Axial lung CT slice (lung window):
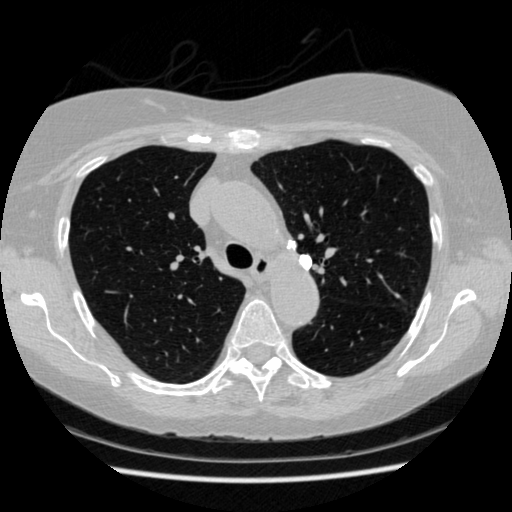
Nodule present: yes
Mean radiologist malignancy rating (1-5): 1.5